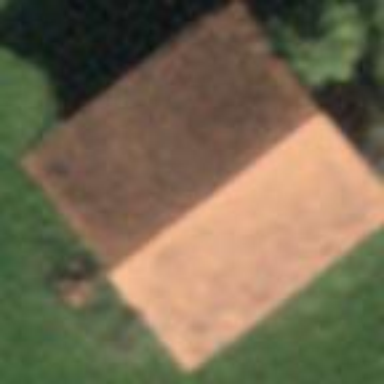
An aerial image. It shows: Barn.